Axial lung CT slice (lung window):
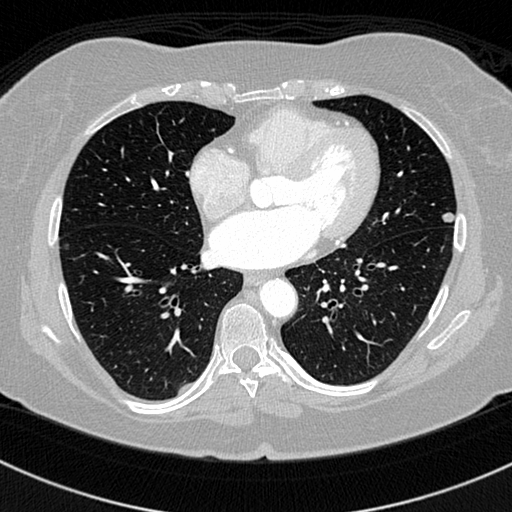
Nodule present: yes
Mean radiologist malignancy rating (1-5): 3.25